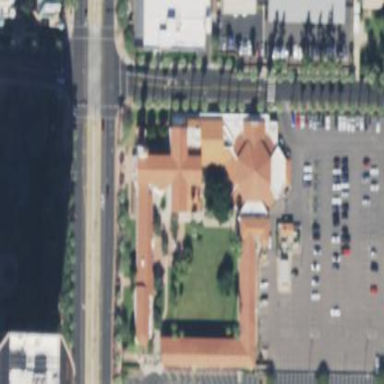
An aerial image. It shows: Building that is place of worship.